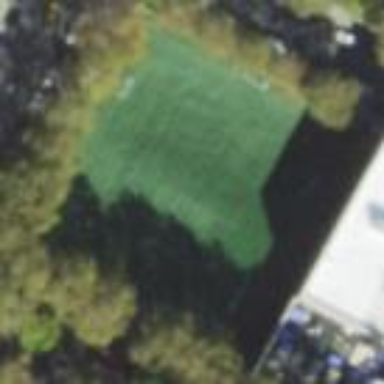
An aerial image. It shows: Artificial turf soccer pitch for leisure activities.